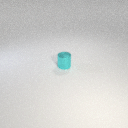
small cyan metal cylinder